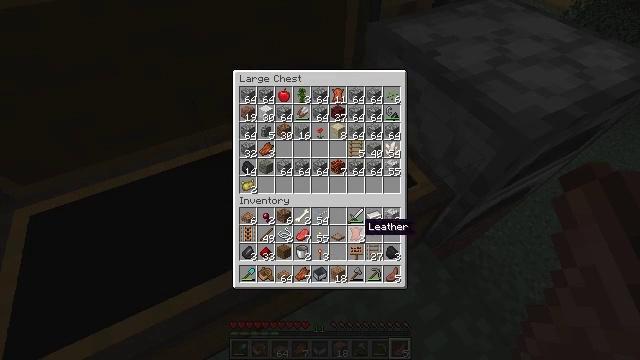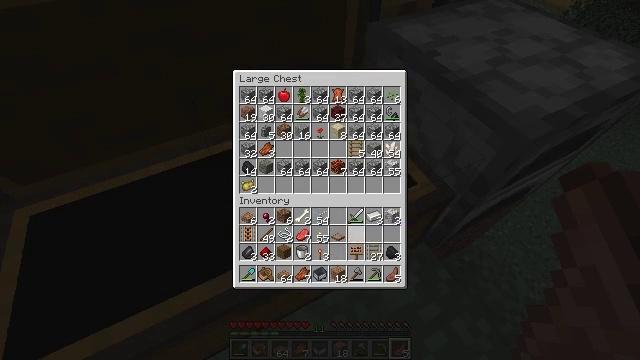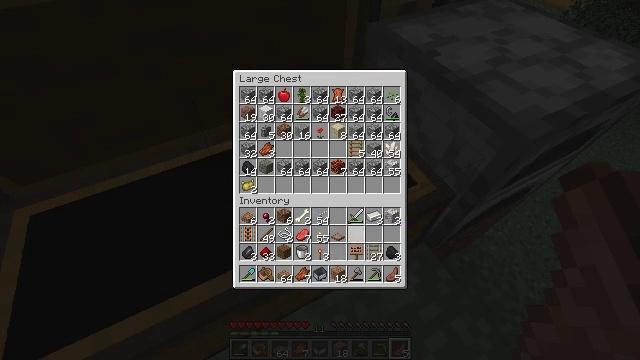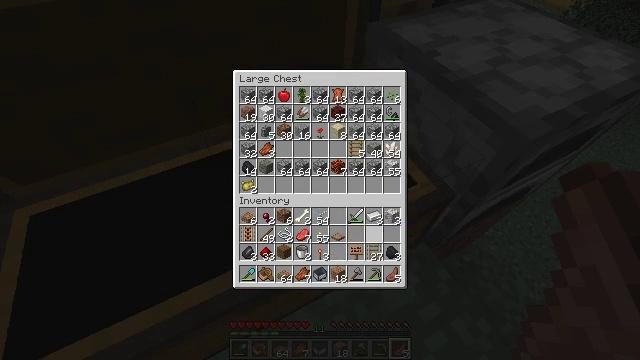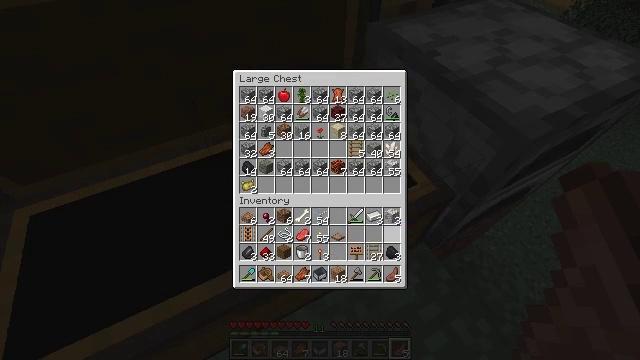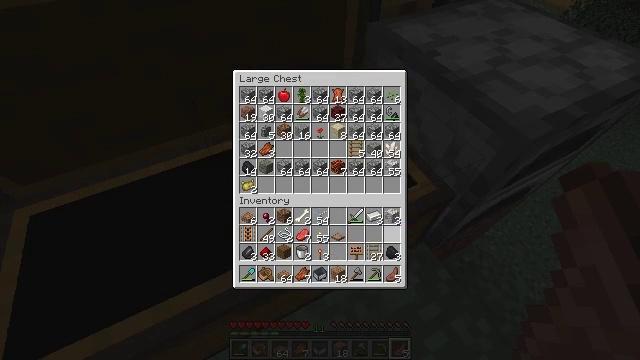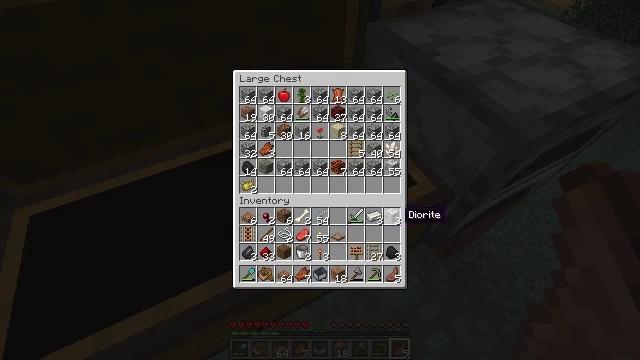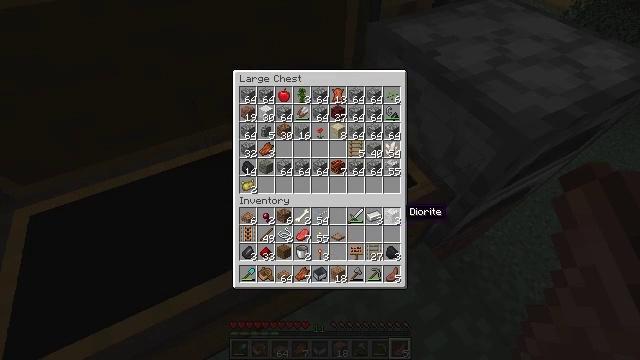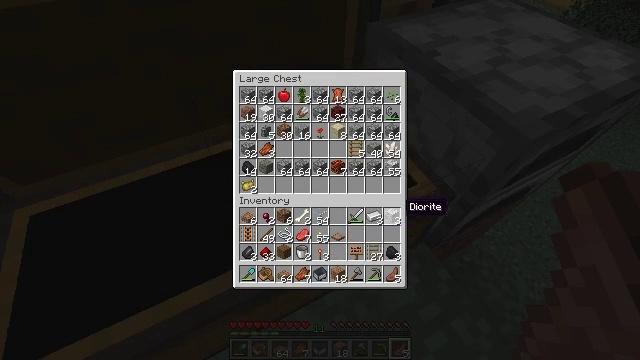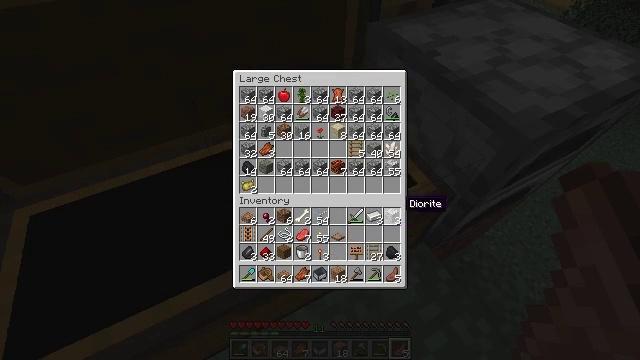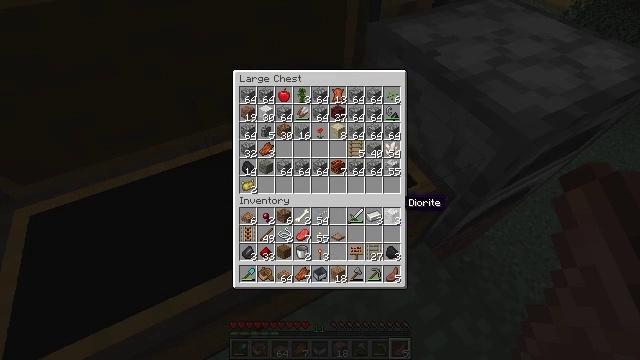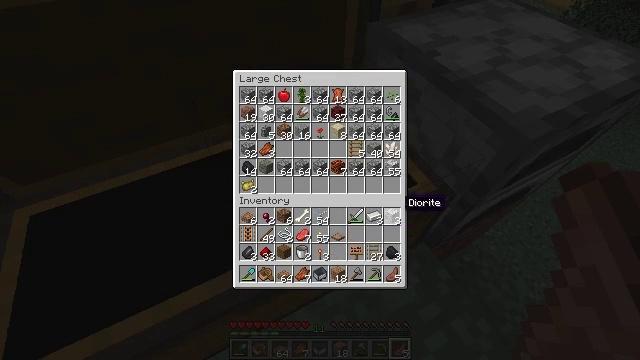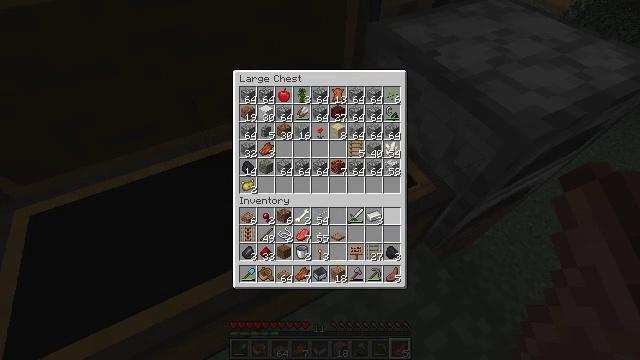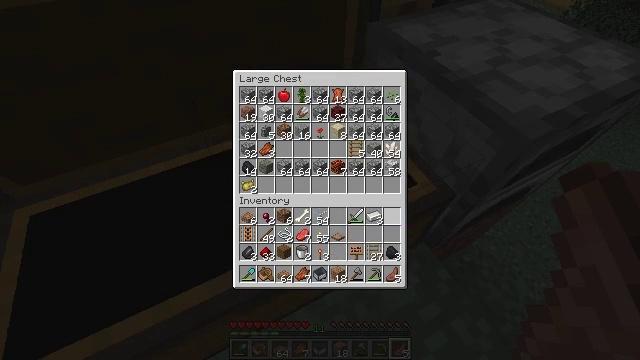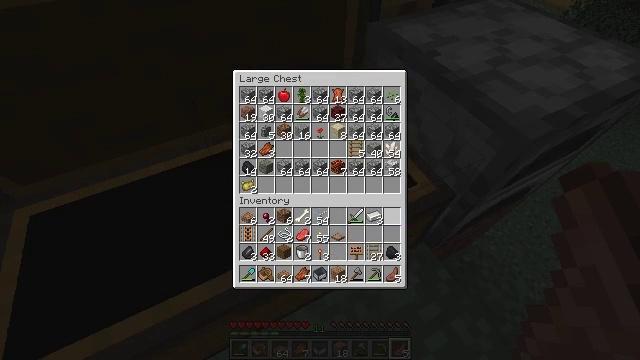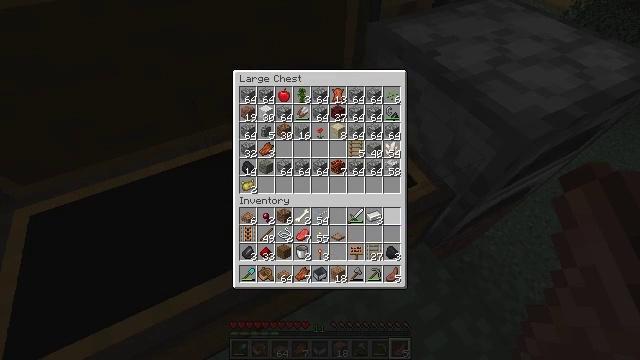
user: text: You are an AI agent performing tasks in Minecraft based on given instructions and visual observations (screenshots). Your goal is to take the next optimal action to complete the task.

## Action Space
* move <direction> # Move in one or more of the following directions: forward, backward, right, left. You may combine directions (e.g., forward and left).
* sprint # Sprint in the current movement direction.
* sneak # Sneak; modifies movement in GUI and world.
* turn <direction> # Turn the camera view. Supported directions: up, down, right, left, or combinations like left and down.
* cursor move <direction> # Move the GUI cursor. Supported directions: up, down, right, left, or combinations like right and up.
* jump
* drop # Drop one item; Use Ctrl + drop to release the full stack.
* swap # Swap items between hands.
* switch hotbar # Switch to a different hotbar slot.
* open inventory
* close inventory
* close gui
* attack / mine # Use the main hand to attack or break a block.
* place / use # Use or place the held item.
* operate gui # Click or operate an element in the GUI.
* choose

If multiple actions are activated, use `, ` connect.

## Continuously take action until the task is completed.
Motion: motion action
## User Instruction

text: Take jungle planks to craft a jungle fence gate.
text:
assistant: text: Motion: sneak, operate gui
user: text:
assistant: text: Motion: sneak, operate gui
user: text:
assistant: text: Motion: sneak, cursor move right
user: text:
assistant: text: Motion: sneak, cursor move right
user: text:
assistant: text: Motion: sneak
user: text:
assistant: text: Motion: sneak
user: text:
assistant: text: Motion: sneak
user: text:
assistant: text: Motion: sneak
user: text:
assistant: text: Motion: sneak
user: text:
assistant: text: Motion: sneak
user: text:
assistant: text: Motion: sneak
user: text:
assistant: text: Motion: sneak, operate gui
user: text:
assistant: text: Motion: sneak, operate gui
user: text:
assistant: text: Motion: sneak
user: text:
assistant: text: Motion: sneak
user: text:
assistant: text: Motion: sneak
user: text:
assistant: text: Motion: sneak
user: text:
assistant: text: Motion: sneak, cursor move left
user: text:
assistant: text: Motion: sneak, cursor move left
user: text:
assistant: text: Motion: sneak, cursor move left
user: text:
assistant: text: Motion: sneak, cursor move left
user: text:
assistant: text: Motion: sneak, cursor move left
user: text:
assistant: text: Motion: sneak, cursor move left
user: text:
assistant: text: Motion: sneak, cursor move down
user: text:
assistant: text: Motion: sneak, cursor move down
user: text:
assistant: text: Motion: sneak
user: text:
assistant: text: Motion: sneak
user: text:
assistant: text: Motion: sneak
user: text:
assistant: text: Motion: sneak
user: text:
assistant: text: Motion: sneak, cursor move right